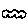
Label: cloud